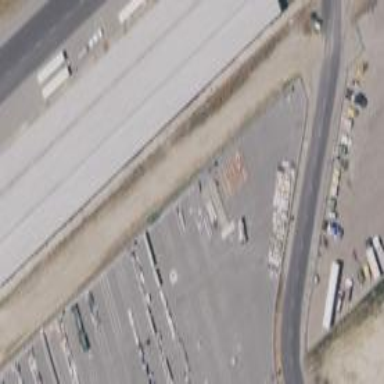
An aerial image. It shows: Warehouse building.